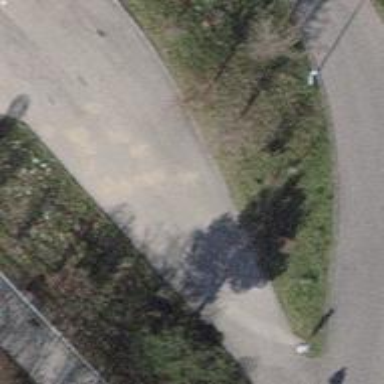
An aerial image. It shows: Driveway leading to service road.